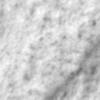
Label: no_change